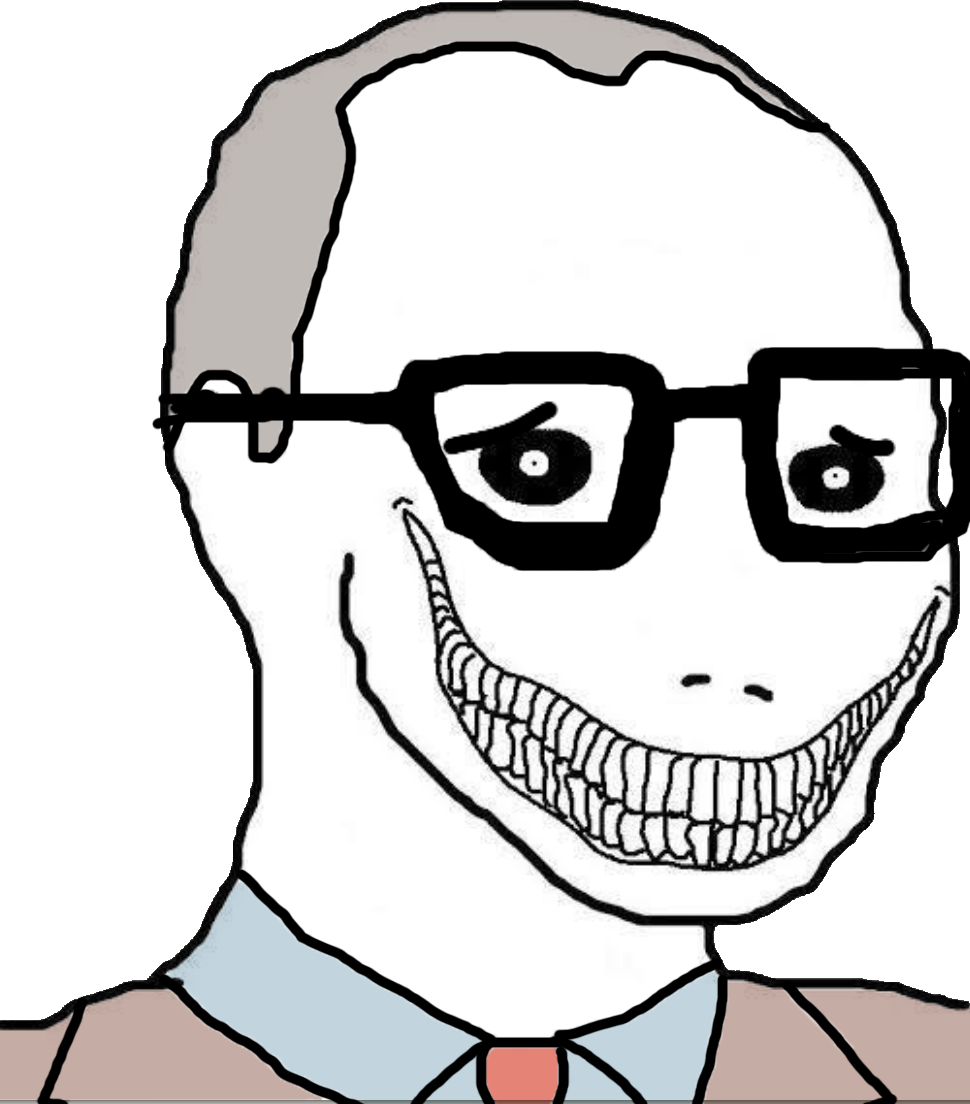
Label: 5_Oomer